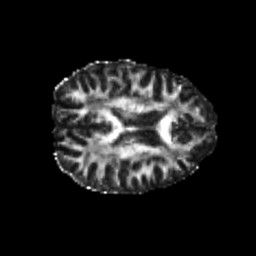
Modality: FA
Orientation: axial
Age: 22
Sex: female
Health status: healthy
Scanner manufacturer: philips
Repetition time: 7.393 s
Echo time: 0.08599 s